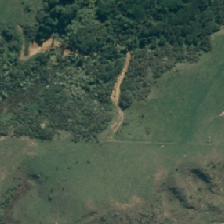
Land cover: grose_broom